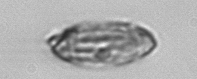
Label: Katodinium_or_Torodinium